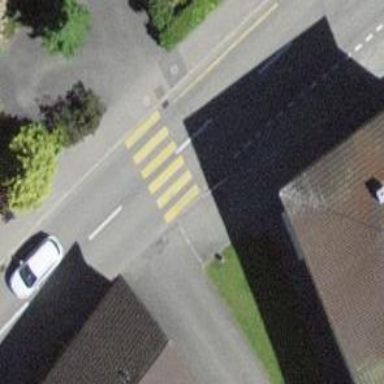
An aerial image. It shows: Marked road crossing.